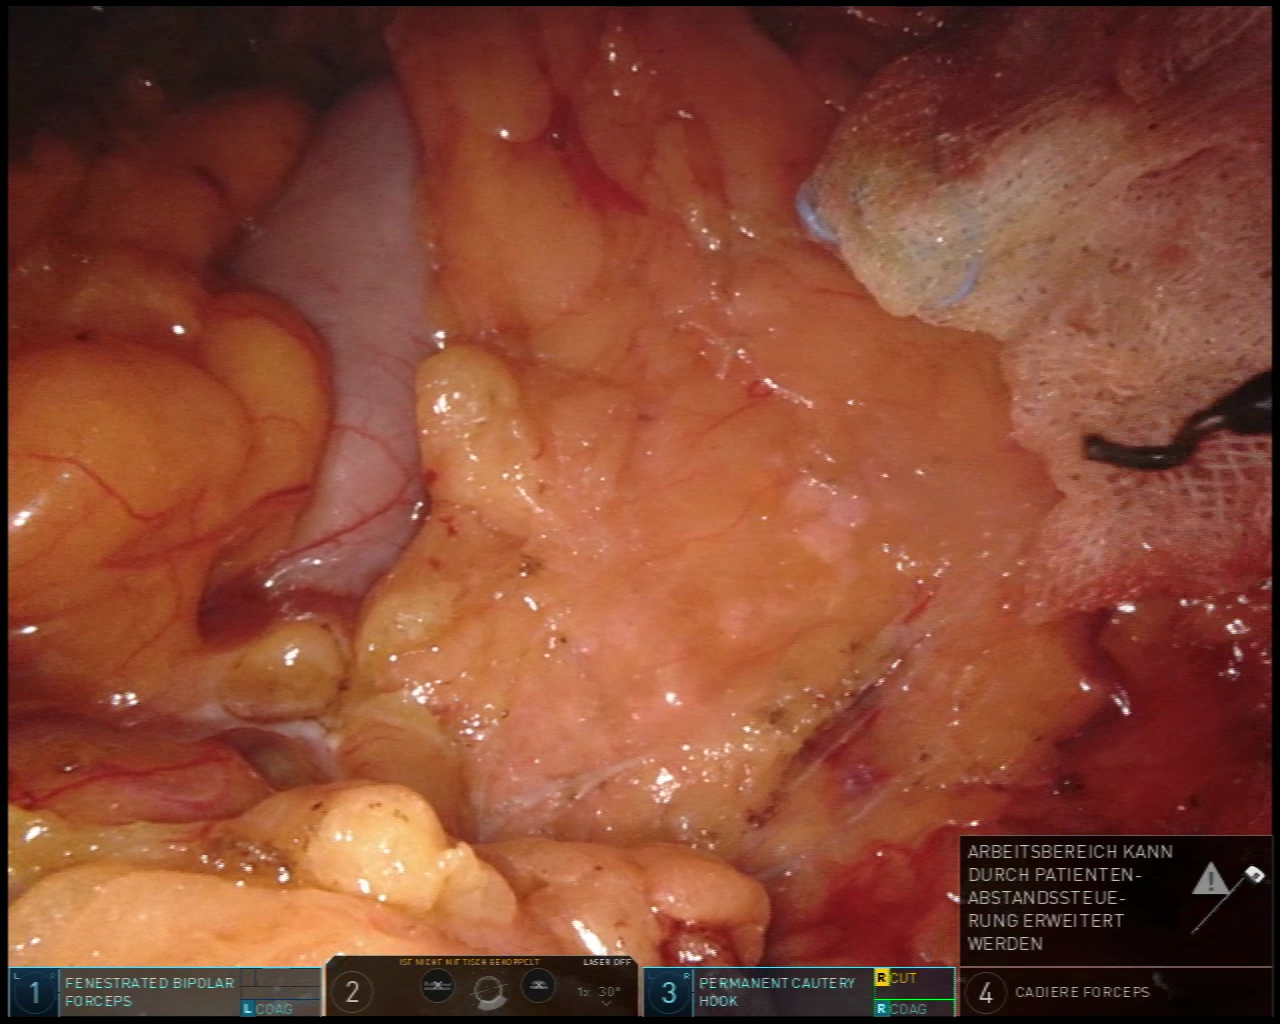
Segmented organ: pancreas
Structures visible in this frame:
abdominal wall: yes
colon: no
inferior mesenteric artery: no
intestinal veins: no
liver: no
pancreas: yes
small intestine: no
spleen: no
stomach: yes
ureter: no
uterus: no
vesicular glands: no